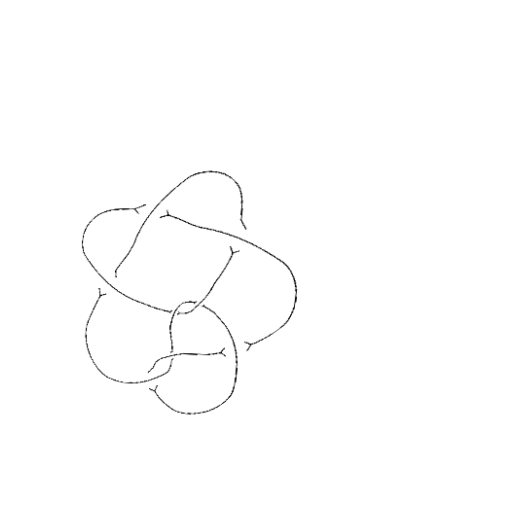
Crossing number: 8